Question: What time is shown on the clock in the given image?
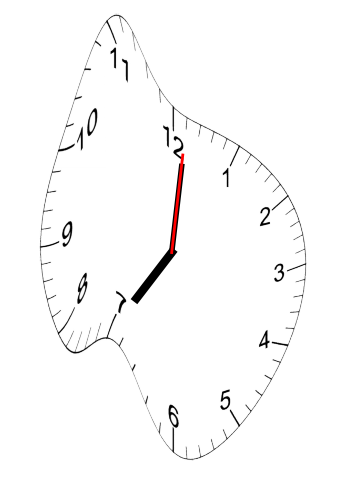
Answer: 07:01:01